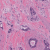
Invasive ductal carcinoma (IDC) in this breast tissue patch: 1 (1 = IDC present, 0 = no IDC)